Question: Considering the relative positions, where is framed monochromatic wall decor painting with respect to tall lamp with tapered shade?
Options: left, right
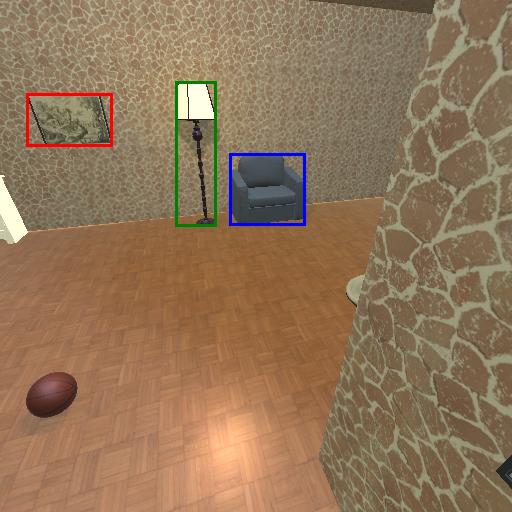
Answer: left